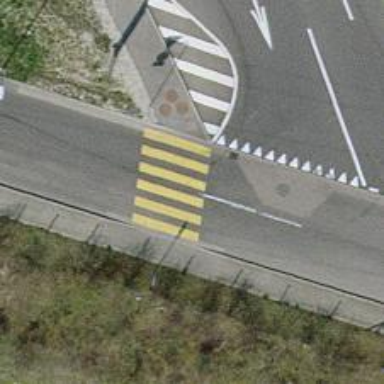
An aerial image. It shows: Uncontrolled zebra crossing on the road.